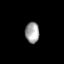
Tissue: skin
Cell type: Epithelial cells
Senescence score: 0.9673
Nuclear area (px): 288
Mean DAPI intensity: 161.583